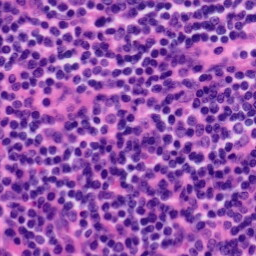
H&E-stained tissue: Tonsil